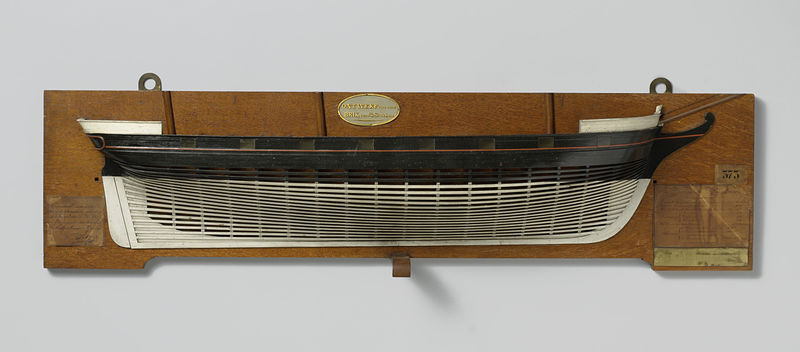
Titel: Halfmodel van een brik van 14 stukken
Künstler: August Elisa Tromp
Standort: Amsterdam
Institution: Rijksmuseum
Schlagwörter: red, white, black, wall, brown, wooden, wood, complex, boat, ship, trim, shadow, model, scale, museum, form, fish, long, brass, sailing, photography, sign, fan, boar, panel, plaque, marine, hang, rib, object, row boat, dada, hook, duchamp, toy, label, holes, trompe l'oeuil, keepsake, souvenir, keel, m 3, krlrk, hangers, museum exhibit, 575, memorabalia